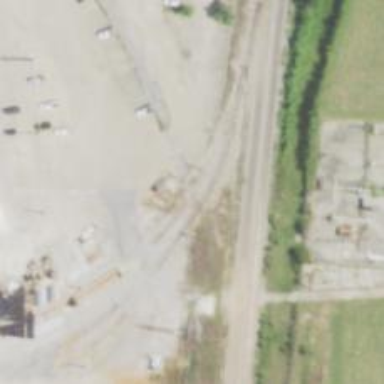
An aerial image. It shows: Railway crossing.